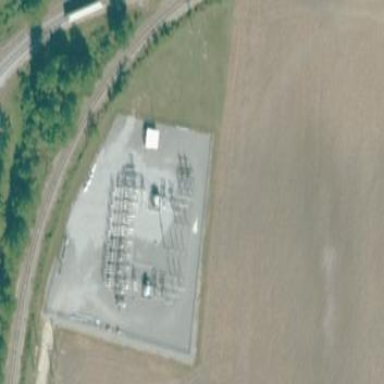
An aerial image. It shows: Distribution substation surrounded by fence.